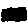
Label: hexagon